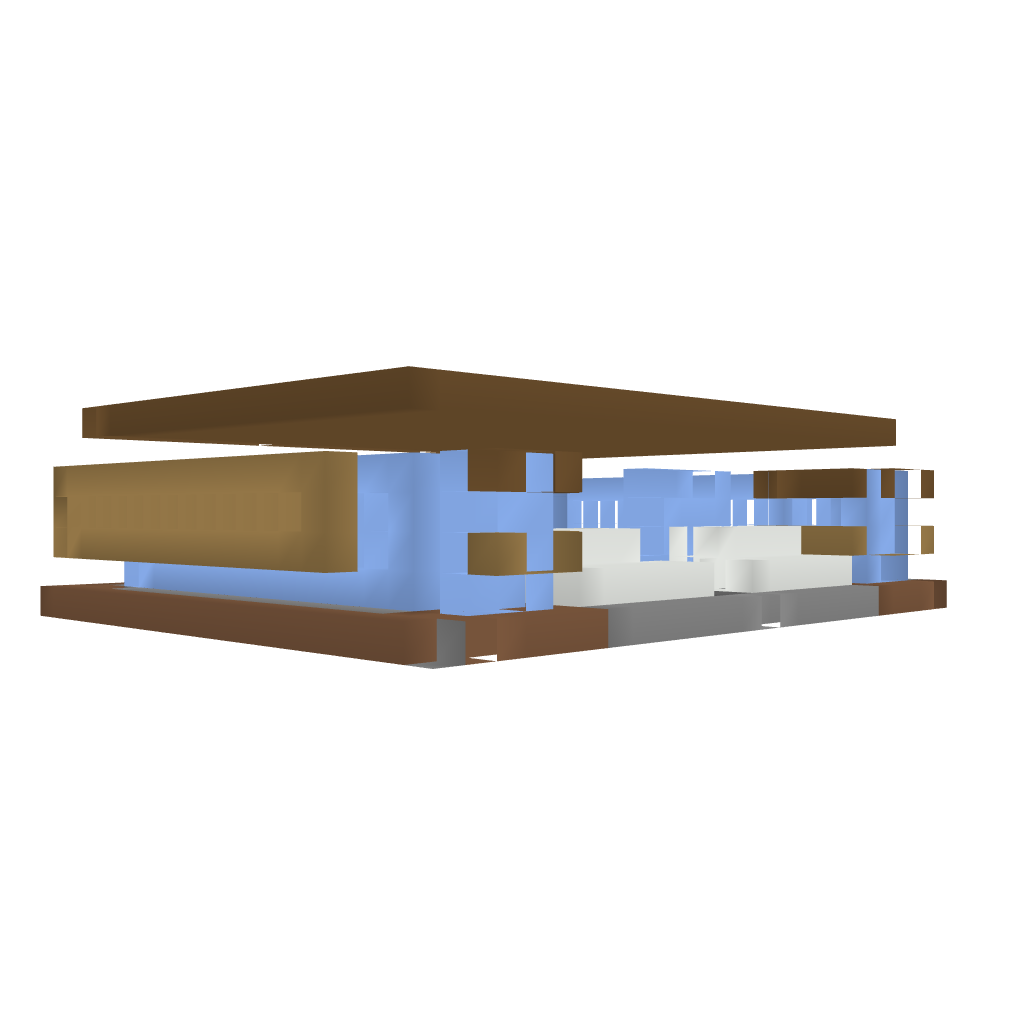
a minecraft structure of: Small Modern House